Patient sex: M
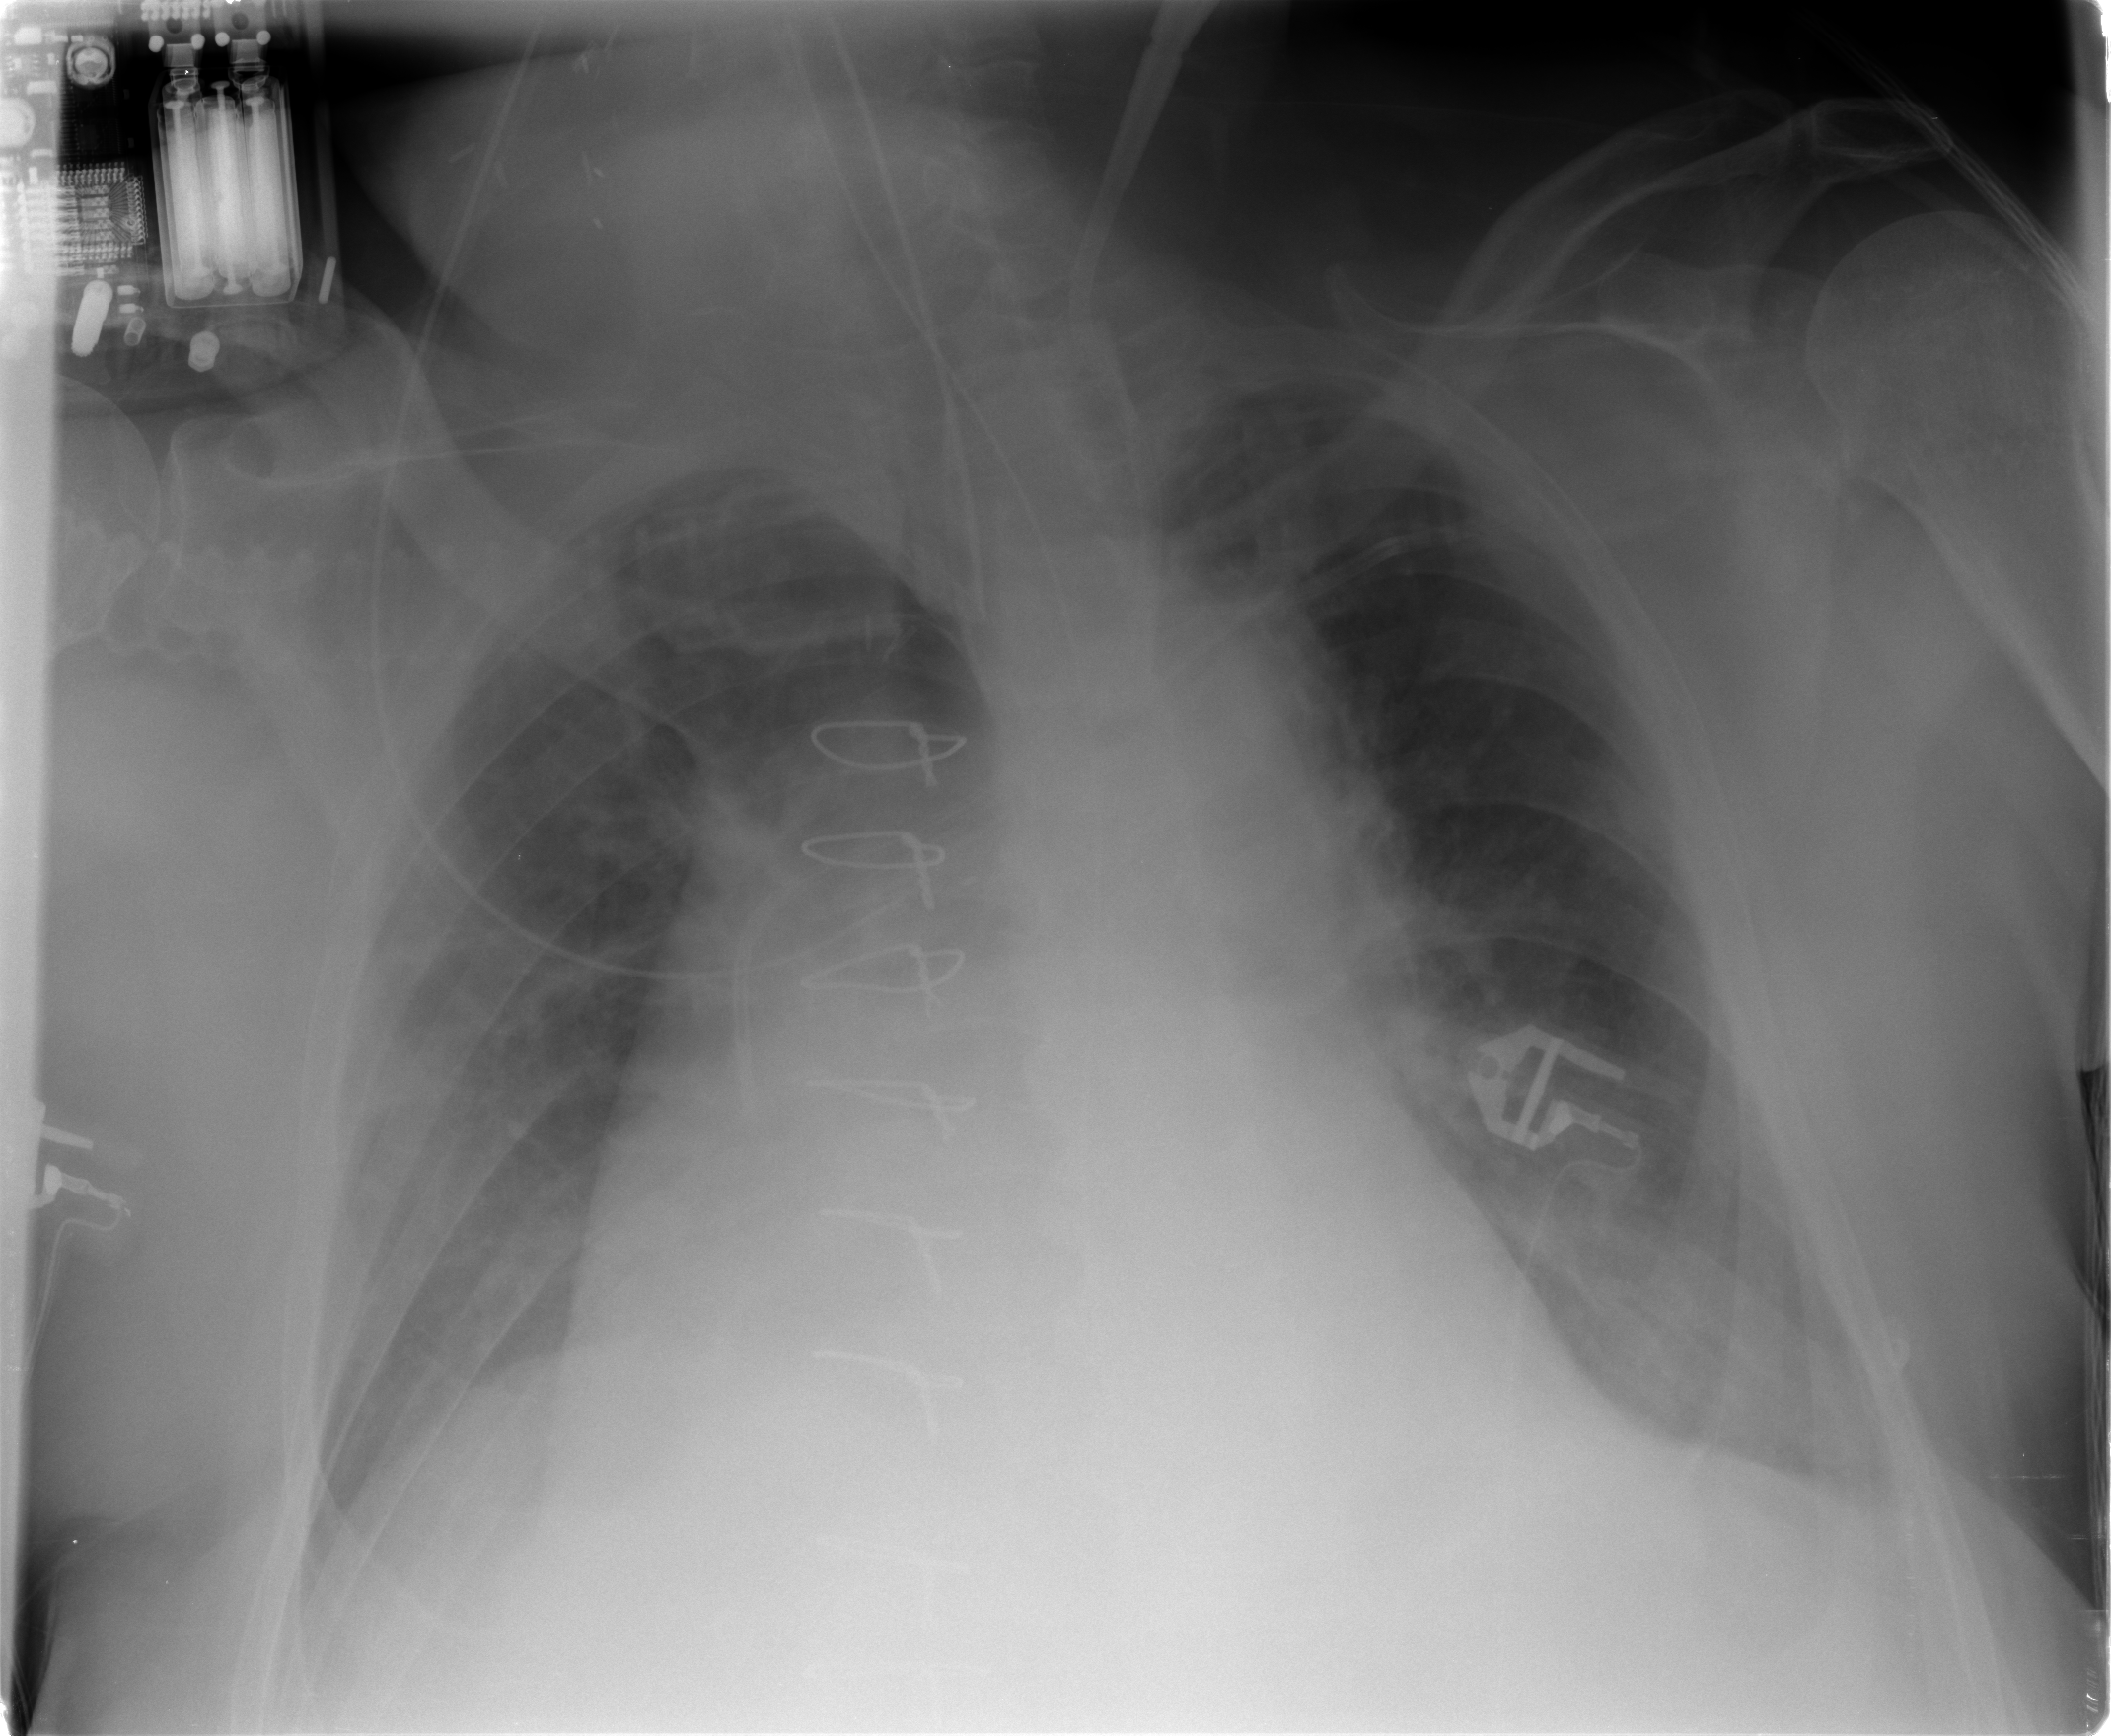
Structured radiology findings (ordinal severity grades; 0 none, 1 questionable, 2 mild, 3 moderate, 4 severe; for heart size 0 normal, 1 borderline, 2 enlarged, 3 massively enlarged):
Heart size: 2
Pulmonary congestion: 2
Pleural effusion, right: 0
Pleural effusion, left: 1
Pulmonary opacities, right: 0
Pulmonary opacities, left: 0
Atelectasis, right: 1
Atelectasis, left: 2